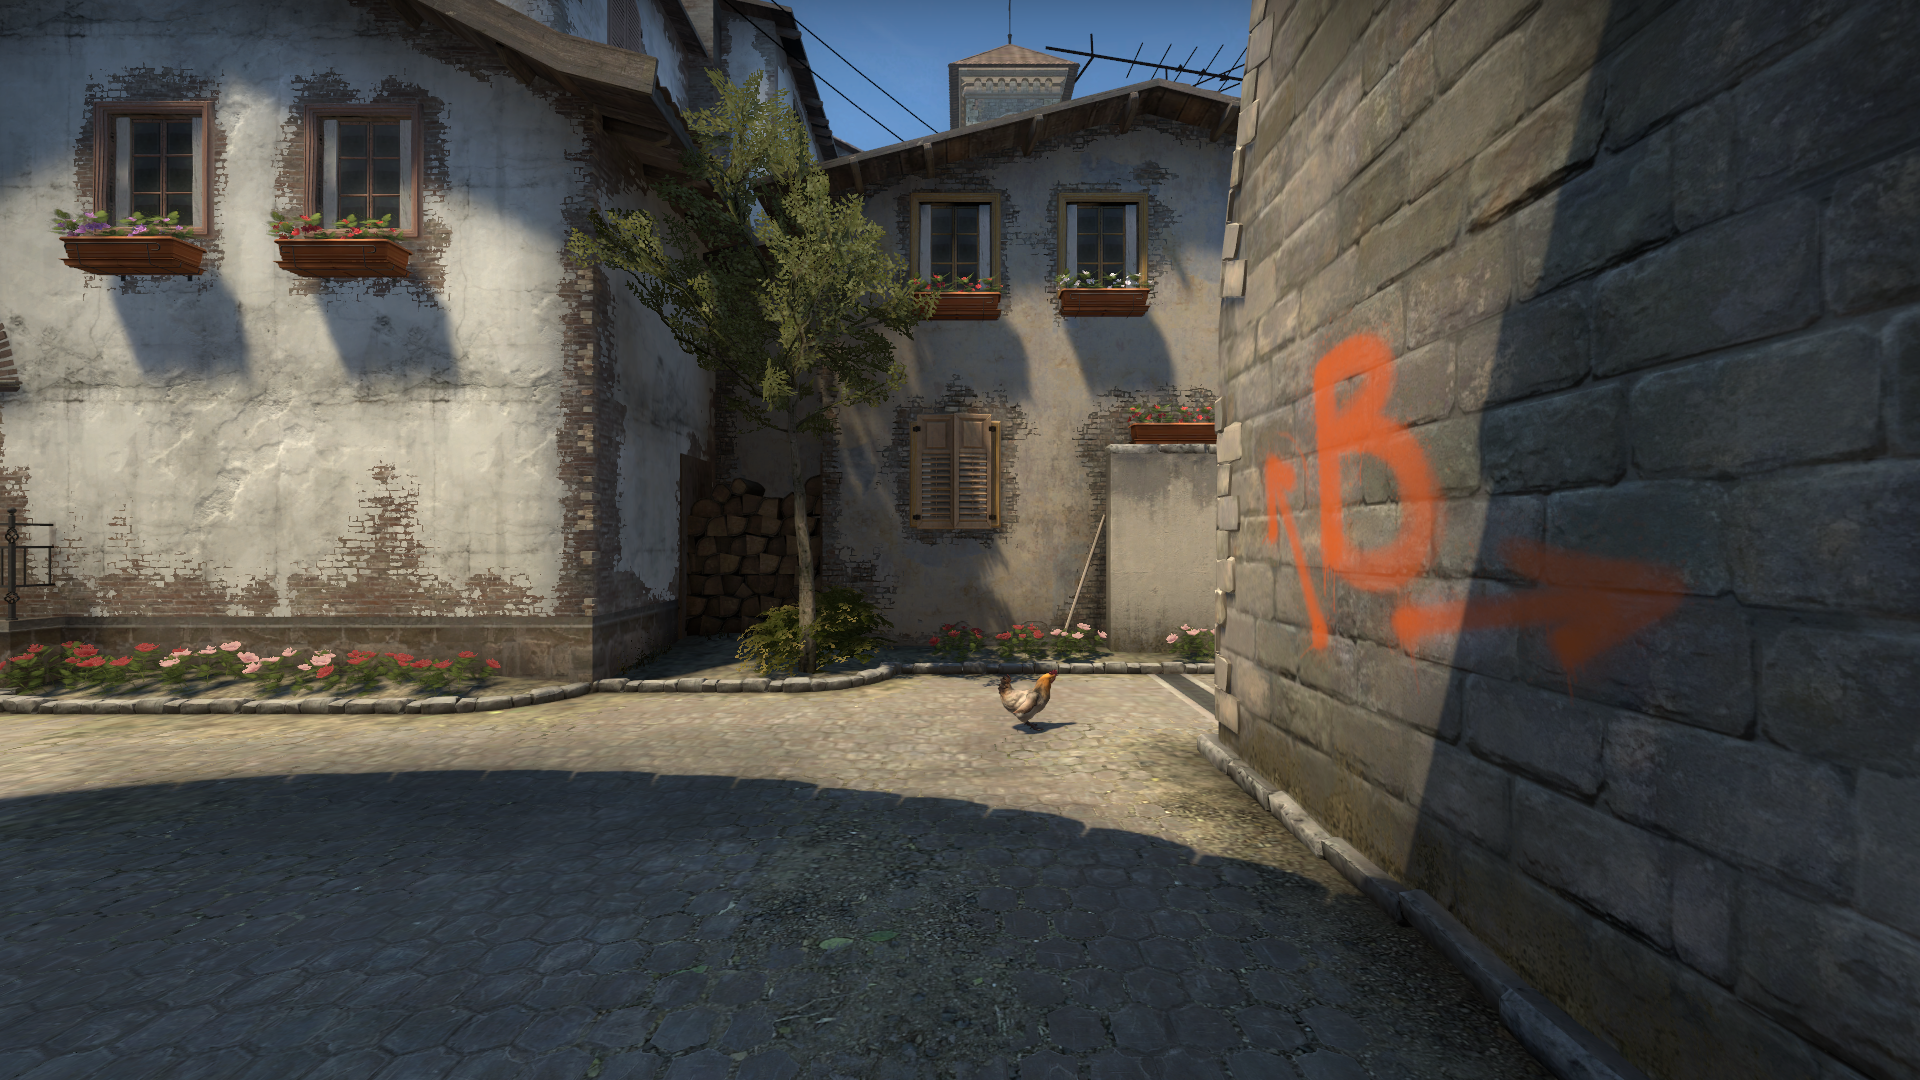
Map: de_inferno